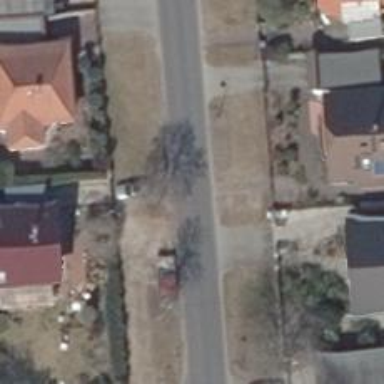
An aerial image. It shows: Footway.